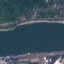
Land use / land cover: River